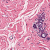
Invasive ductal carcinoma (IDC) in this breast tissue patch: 0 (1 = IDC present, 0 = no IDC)